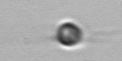
Label: flagellate